Question: I'm having trouble retrieving an answer from a JSON request on a C# Windows Form Application. My code looks like this:
On 'FormLoad':
'''
try
{
var url = "http://webpage.com/dir/sub/folder/app/app.json";
var json = new WebClient().DownloadString(url);
Printer[] toners = JsonConvert.DeserializeObject<Printer[]>(json);
foreach (var j in toners)
{
lblOpt.Text = j.opt;
lblStatus.Text = j.status;
lblRemaining.Text = j.remaining;
lblCnt.Text = j.cnt;
lblCapa.Text = j.capa;
}
}
catch(Exception ex)
{
MessageBox.Show(ex.ToString());
}
'''
And also I got this method:
'''
class Printer
{
public string opt { get; set; }
public string status { get; set; }
public string remaining { get; set; }
public string cnt { get; set; }
public string capa { get; set; }
}
'''
But when Form is loaded I got the following:

This is the answer I got from the JSON in the browser:
'''
toner_black: {
opt: 1,
status: 0,
remaining: 23,
cnt: 3488,
capa: 5000,
id: "CK670EXP",
serial: "CRUM-<PHONE>"
}
'''
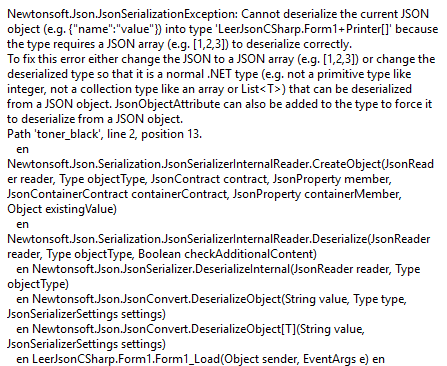
Answer: Several issues here.
1) You're expecting array while the browser returns single object.
'''
Printer[] toners = JsonConvert.DeserializeObject<Printer[]>(json);
'''
becomes
'''
var toner = JsonConvert.DeserializeObject<Printer>(json);
'''
2) The printer properties are hidden within 'toner_black' property. So you need yet another class:
'''
public class PrinterWrapper {
public Printer toner_black { get; set; }
}
'''
3) Your 'Printer' class should be 'public' - 'public class Printer { ... }'
Final snippet looks like:
'''
var toner = JsonConvert.DeserializeObject<PrinterWrapper>(json).toner_black;
lblOpt.Text = toner.opt;
lblStatus.Text = toner.status;
lblRemaining.Text = toner.remaining;
lblCnt.Text = toner.cnt;
lblCapa.Text = toner.capa;
'''